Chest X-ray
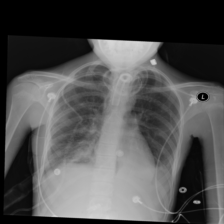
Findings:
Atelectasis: negative
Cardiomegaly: negative
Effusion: negative
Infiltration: positive
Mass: negative
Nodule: negative
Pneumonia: negative
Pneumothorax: positive
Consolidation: negative
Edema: negative
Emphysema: negative
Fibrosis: negative
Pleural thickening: negative
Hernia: negative